Interaction volume radius: 5 \u00c5
Interaction volume height: 45 \u00c5
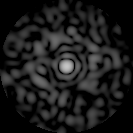
Disorder parameter: 0.8232